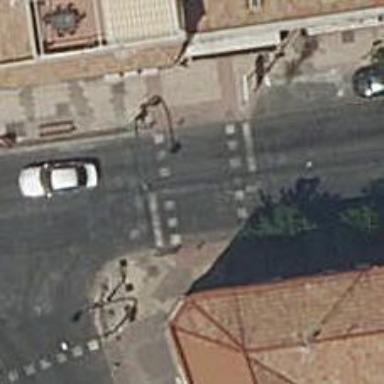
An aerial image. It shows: Road with traffic signals at crossing.